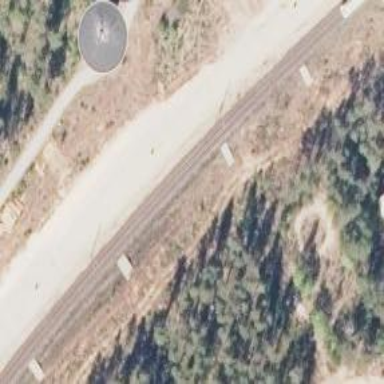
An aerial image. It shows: Railway track with continuous electrified contact lines.